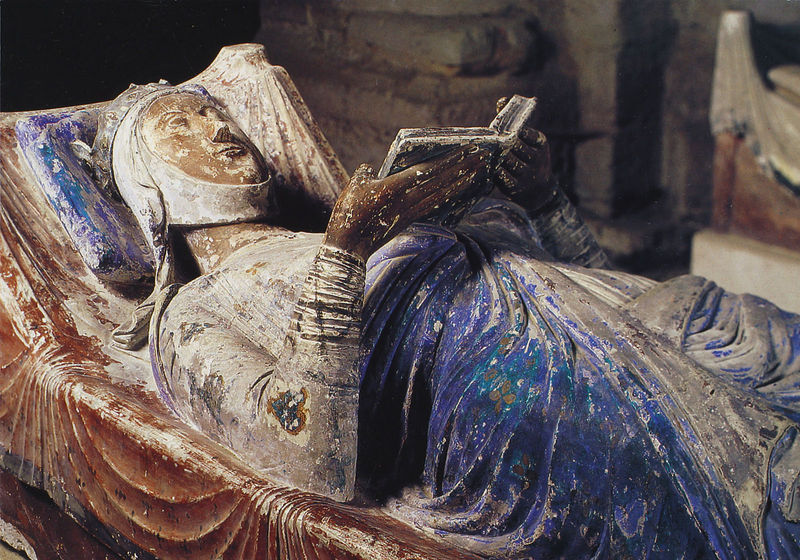
Titel: Eleonore von Frankreich, England
Institution: Fontevraud, Abbaye de Royale de Fontevraud
Schlagwörter: blau, weiß, frau, kleid, rot, schleier, tuch, falten, gesicht, halten, stein, gewand, farbig, liegen, lesen, bildhauerei, bemalt, buch, liege, grab, königin, brau, grabmal, epitaph